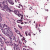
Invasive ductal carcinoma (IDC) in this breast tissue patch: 1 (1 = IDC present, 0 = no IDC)